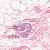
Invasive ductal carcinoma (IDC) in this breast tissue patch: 0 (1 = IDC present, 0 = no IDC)